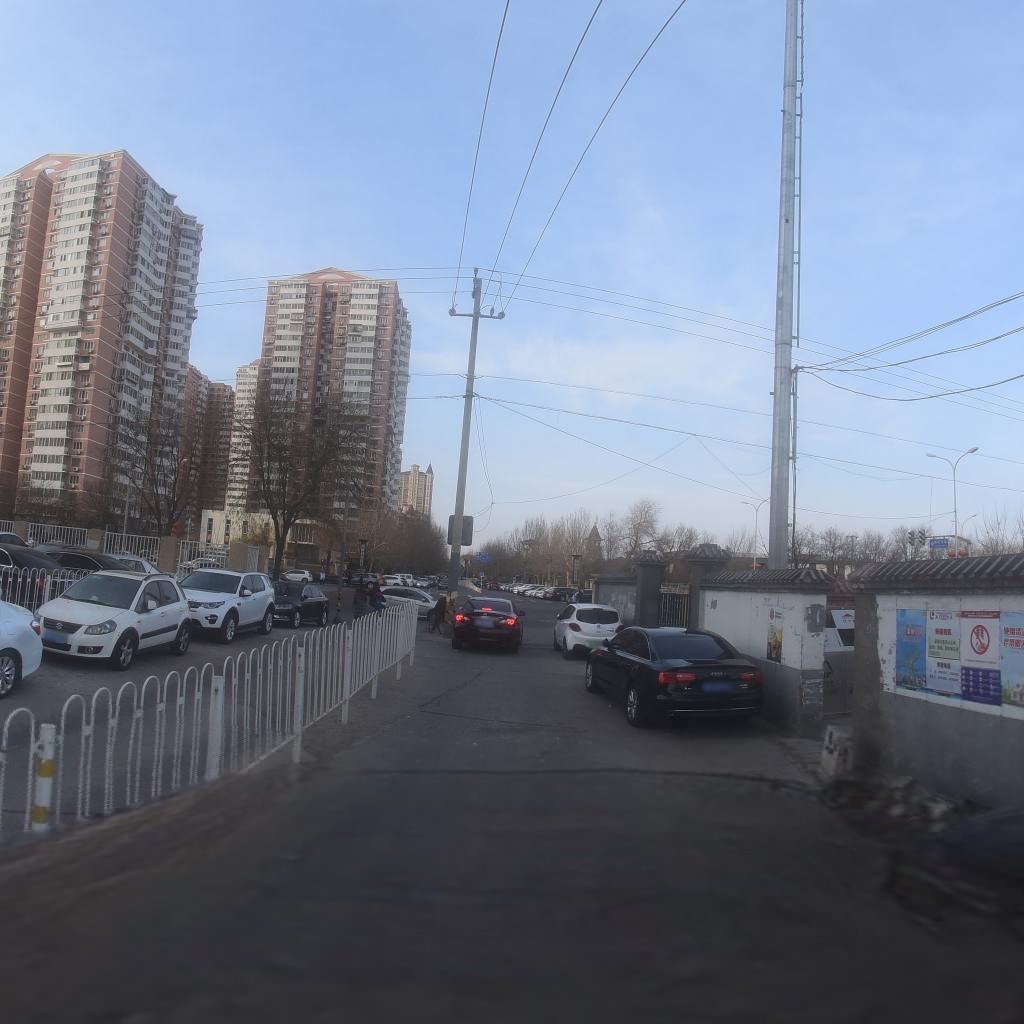
Region: Chaoyang
Road damage annotations: longitudinal crack, transverse crack